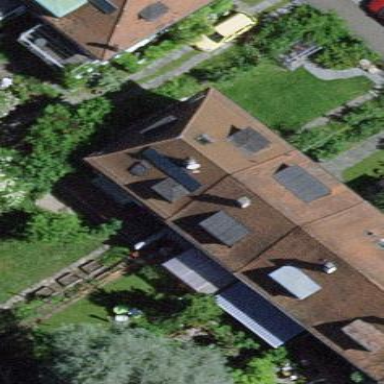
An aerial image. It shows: Terrace building.